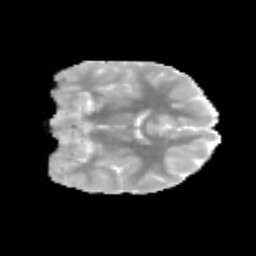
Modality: MD
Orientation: coronal
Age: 9
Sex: female
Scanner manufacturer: siemens
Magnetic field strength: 3 T
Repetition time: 3.8 s
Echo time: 0.07 s